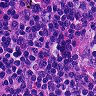
Metastatic tissue present: no